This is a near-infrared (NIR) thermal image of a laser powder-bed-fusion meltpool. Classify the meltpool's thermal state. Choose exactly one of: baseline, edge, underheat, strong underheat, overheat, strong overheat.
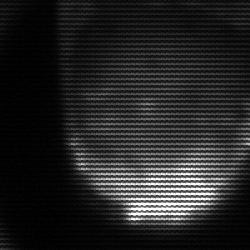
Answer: edge